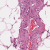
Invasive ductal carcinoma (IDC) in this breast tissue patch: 0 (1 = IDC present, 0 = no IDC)